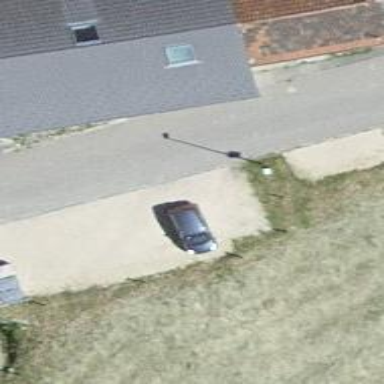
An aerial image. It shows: Parking area with fine gravel surface.